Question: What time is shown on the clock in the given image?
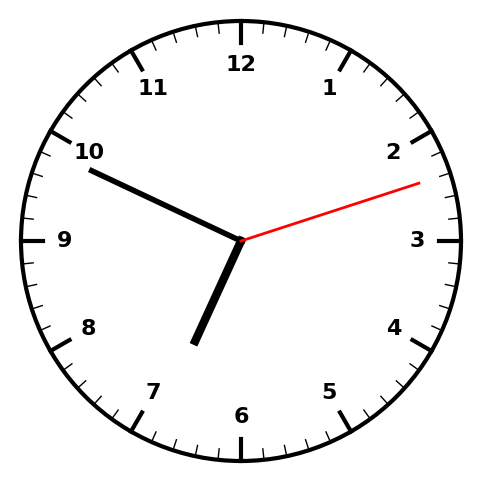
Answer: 06:49:12